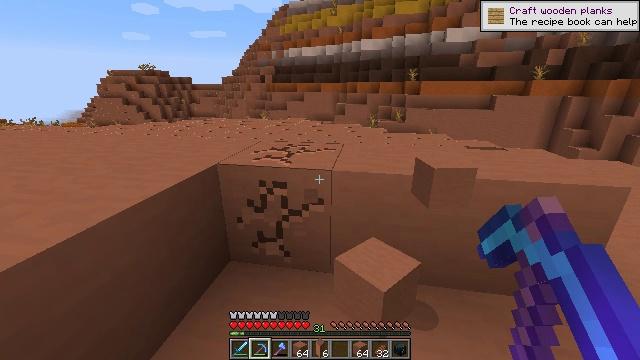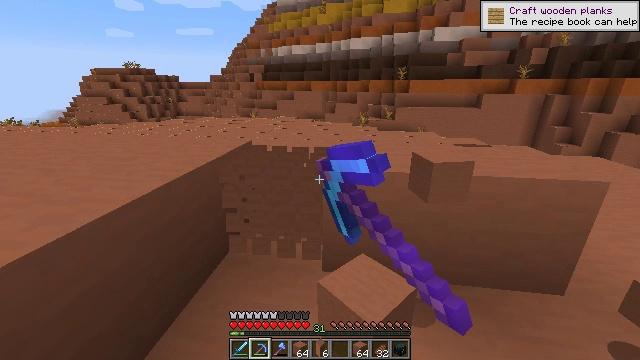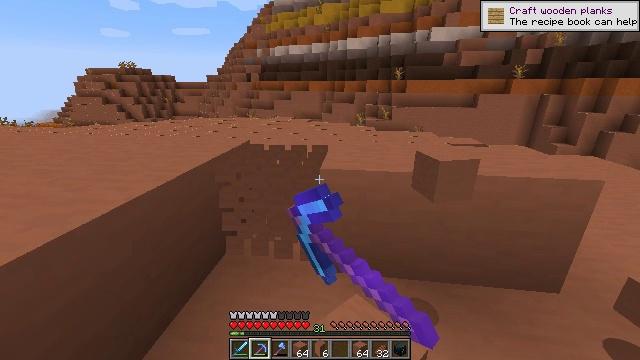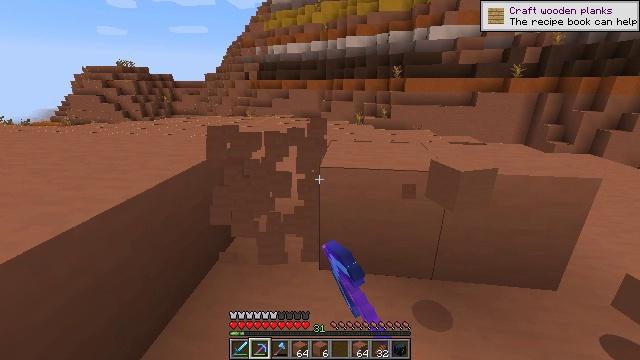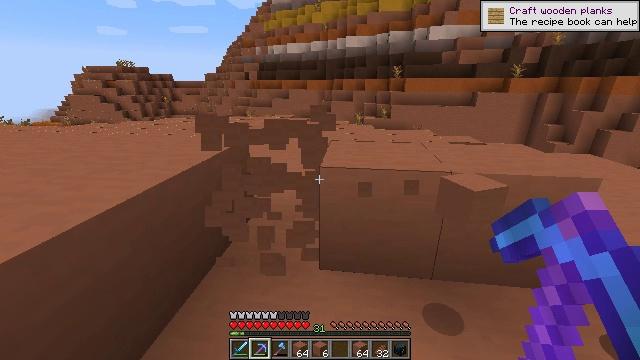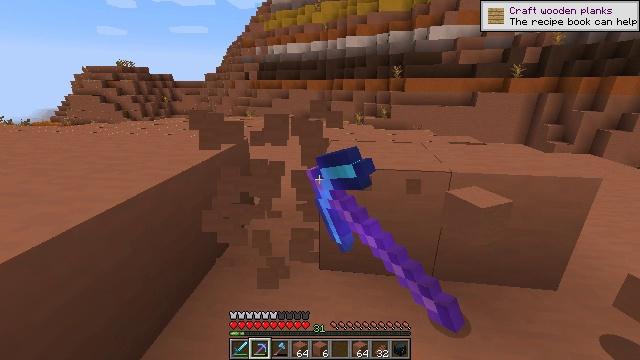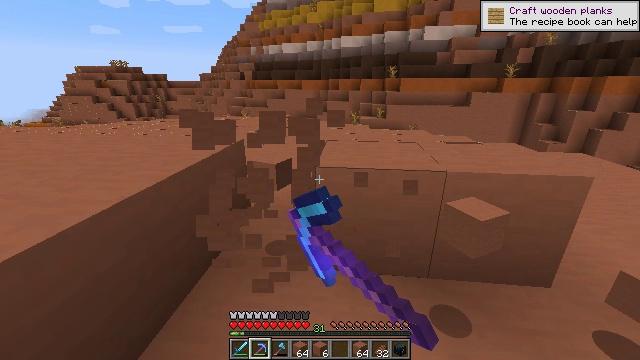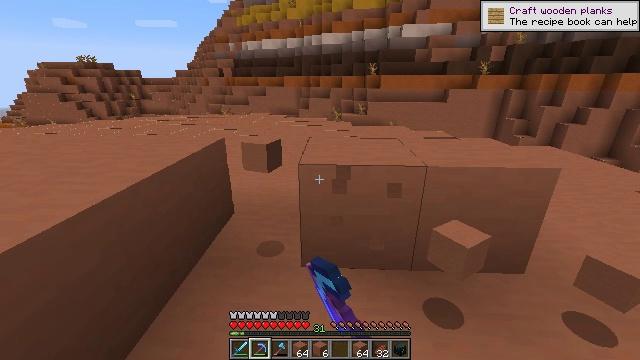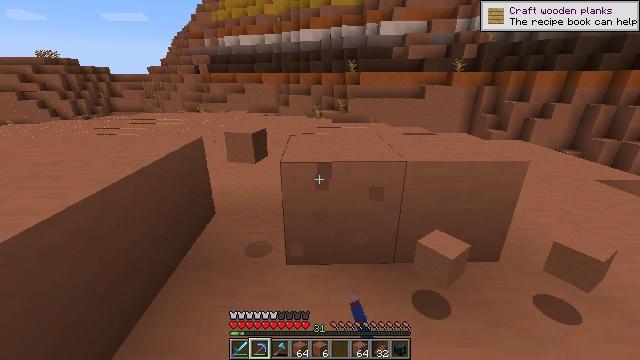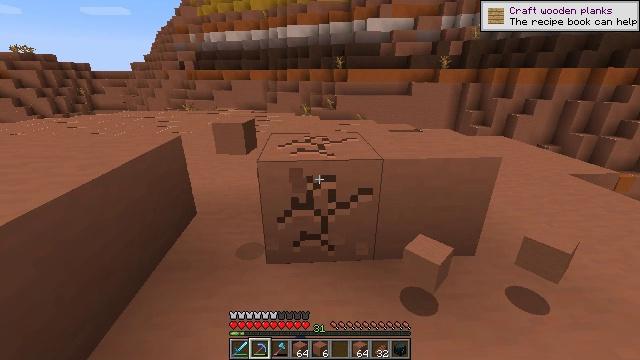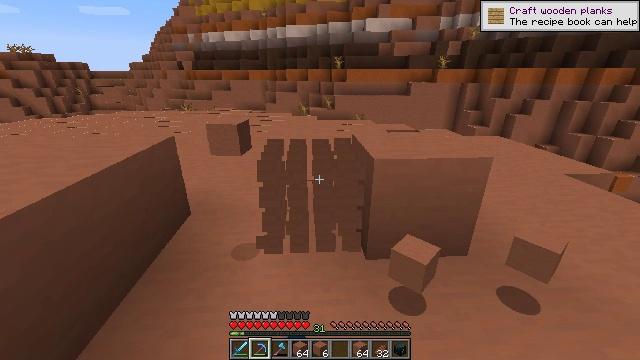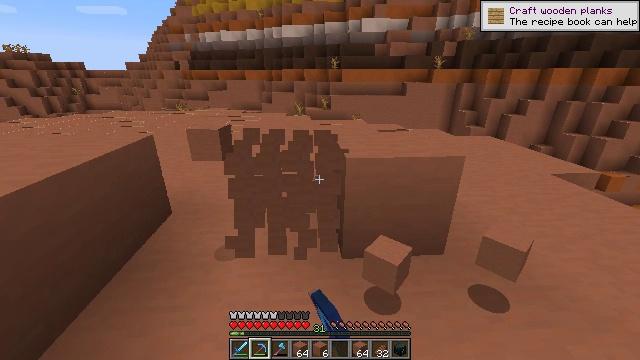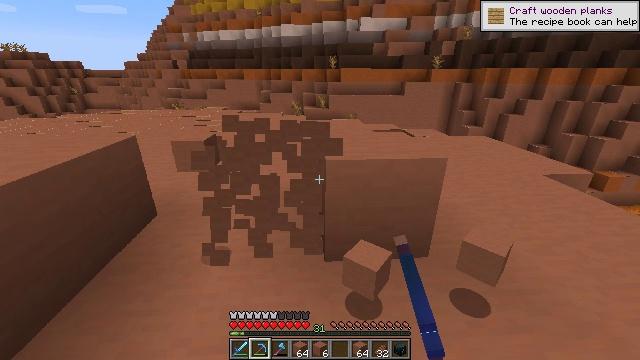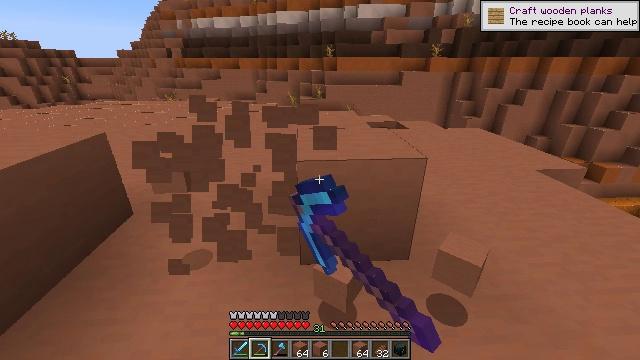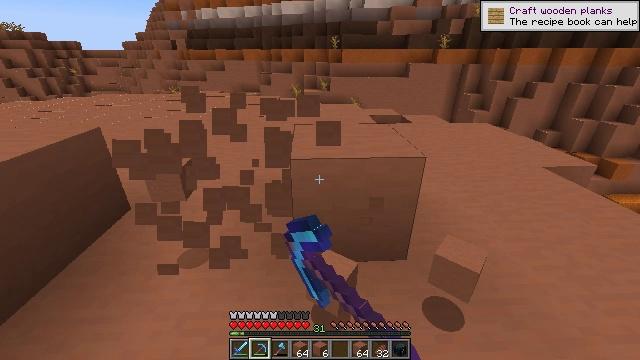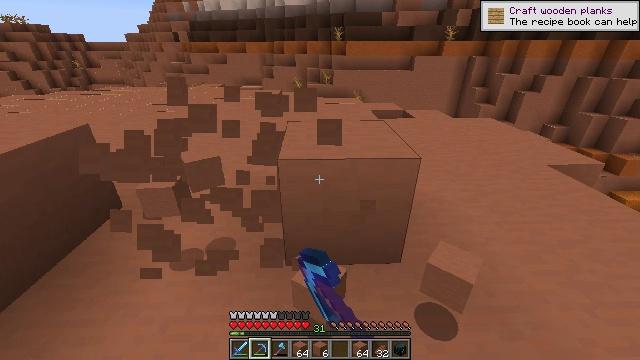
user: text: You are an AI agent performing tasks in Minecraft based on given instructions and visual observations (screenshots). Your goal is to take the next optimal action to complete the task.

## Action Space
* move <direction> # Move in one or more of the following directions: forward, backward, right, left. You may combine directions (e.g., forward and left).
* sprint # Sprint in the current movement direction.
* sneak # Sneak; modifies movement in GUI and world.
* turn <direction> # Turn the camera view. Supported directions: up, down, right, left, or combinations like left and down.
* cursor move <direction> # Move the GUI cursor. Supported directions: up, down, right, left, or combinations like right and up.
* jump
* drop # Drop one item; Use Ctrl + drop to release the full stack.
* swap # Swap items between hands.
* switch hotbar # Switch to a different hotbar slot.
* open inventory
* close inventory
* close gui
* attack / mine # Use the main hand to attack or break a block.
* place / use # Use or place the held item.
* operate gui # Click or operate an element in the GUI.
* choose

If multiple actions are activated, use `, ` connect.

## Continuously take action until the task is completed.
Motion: motion action
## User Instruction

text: Break terracotta to collect it.
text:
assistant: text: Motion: turn right, attack / mine
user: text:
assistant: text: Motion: attack / mine
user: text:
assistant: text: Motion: attack / mine
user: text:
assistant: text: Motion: attack / mine
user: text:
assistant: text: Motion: attack / mine
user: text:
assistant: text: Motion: attack / mine
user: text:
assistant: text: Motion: turn right, attack / mine
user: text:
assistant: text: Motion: turn right, attack / mine
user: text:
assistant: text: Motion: move right, turn right, attack / mine
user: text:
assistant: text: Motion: move right, attack / mine
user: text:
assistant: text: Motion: move right, attack / mine
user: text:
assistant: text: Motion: move forward and move right, attack / mine
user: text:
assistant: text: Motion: move forward and move right, turn down, attack / mine
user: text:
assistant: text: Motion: move forward and move right, turn left and down, attack / mine
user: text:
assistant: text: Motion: move forward and move right, turn down, attack / mine
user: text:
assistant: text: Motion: move forward and move right, turn left and down, attack / mine
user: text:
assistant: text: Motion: move forward and move right, turn left and down, attack / mine
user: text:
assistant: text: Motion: move forward and move right, turn left and down, attack / mine
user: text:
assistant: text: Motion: move forward and move right, turn left, attack / mine
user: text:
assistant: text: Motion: move forward and move right, turn left, attack / mine
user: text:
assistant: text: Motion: move forward and move right, turn left, attack / mine
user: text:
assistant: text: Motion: move forward and move right, turn left and up, attack / mine
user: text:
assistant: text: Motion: move forward and move right, turn left and up, attack / mine
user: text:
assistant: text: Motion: move forward and move right, turn left and up, attack / mine
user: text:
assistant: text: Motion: move forward and move right, turn left and up, attack / mine
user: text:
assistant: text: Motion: move forward and move right, turn left, attack / mine
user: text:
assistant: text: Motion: move forward and move right, turn left, attack / mine
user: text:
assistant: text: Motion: move forward, attack / mine
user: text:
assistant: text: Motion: move forward, attack / mine
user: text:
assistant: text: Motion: turn left, attack / mine